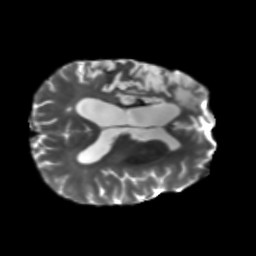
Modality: T2w
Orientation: axial
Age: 56
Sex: male
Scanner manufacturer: siemens
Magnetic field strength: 3 T
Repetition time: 5.47 s
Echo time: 0.0854 s